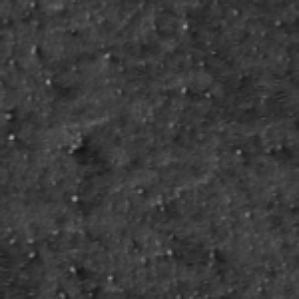
Label: frost